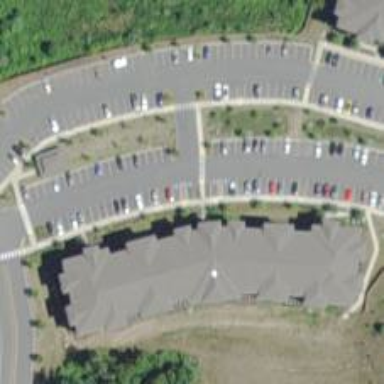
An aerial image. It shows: Parking space is available.